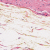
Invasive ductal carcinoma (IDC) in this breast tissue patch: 0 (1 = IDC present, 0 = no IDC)